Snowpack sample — Loveland Pass, Silver Plume, Colorado, USA (1/12/25, 11:40 AM MST)
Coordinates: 39.66, -105.88
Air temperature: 7 °F
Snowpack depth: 140 cm
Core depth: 10 cm
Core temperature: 41 °F
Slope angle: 11°, slope face: 30°
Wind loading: high
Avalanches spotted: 2
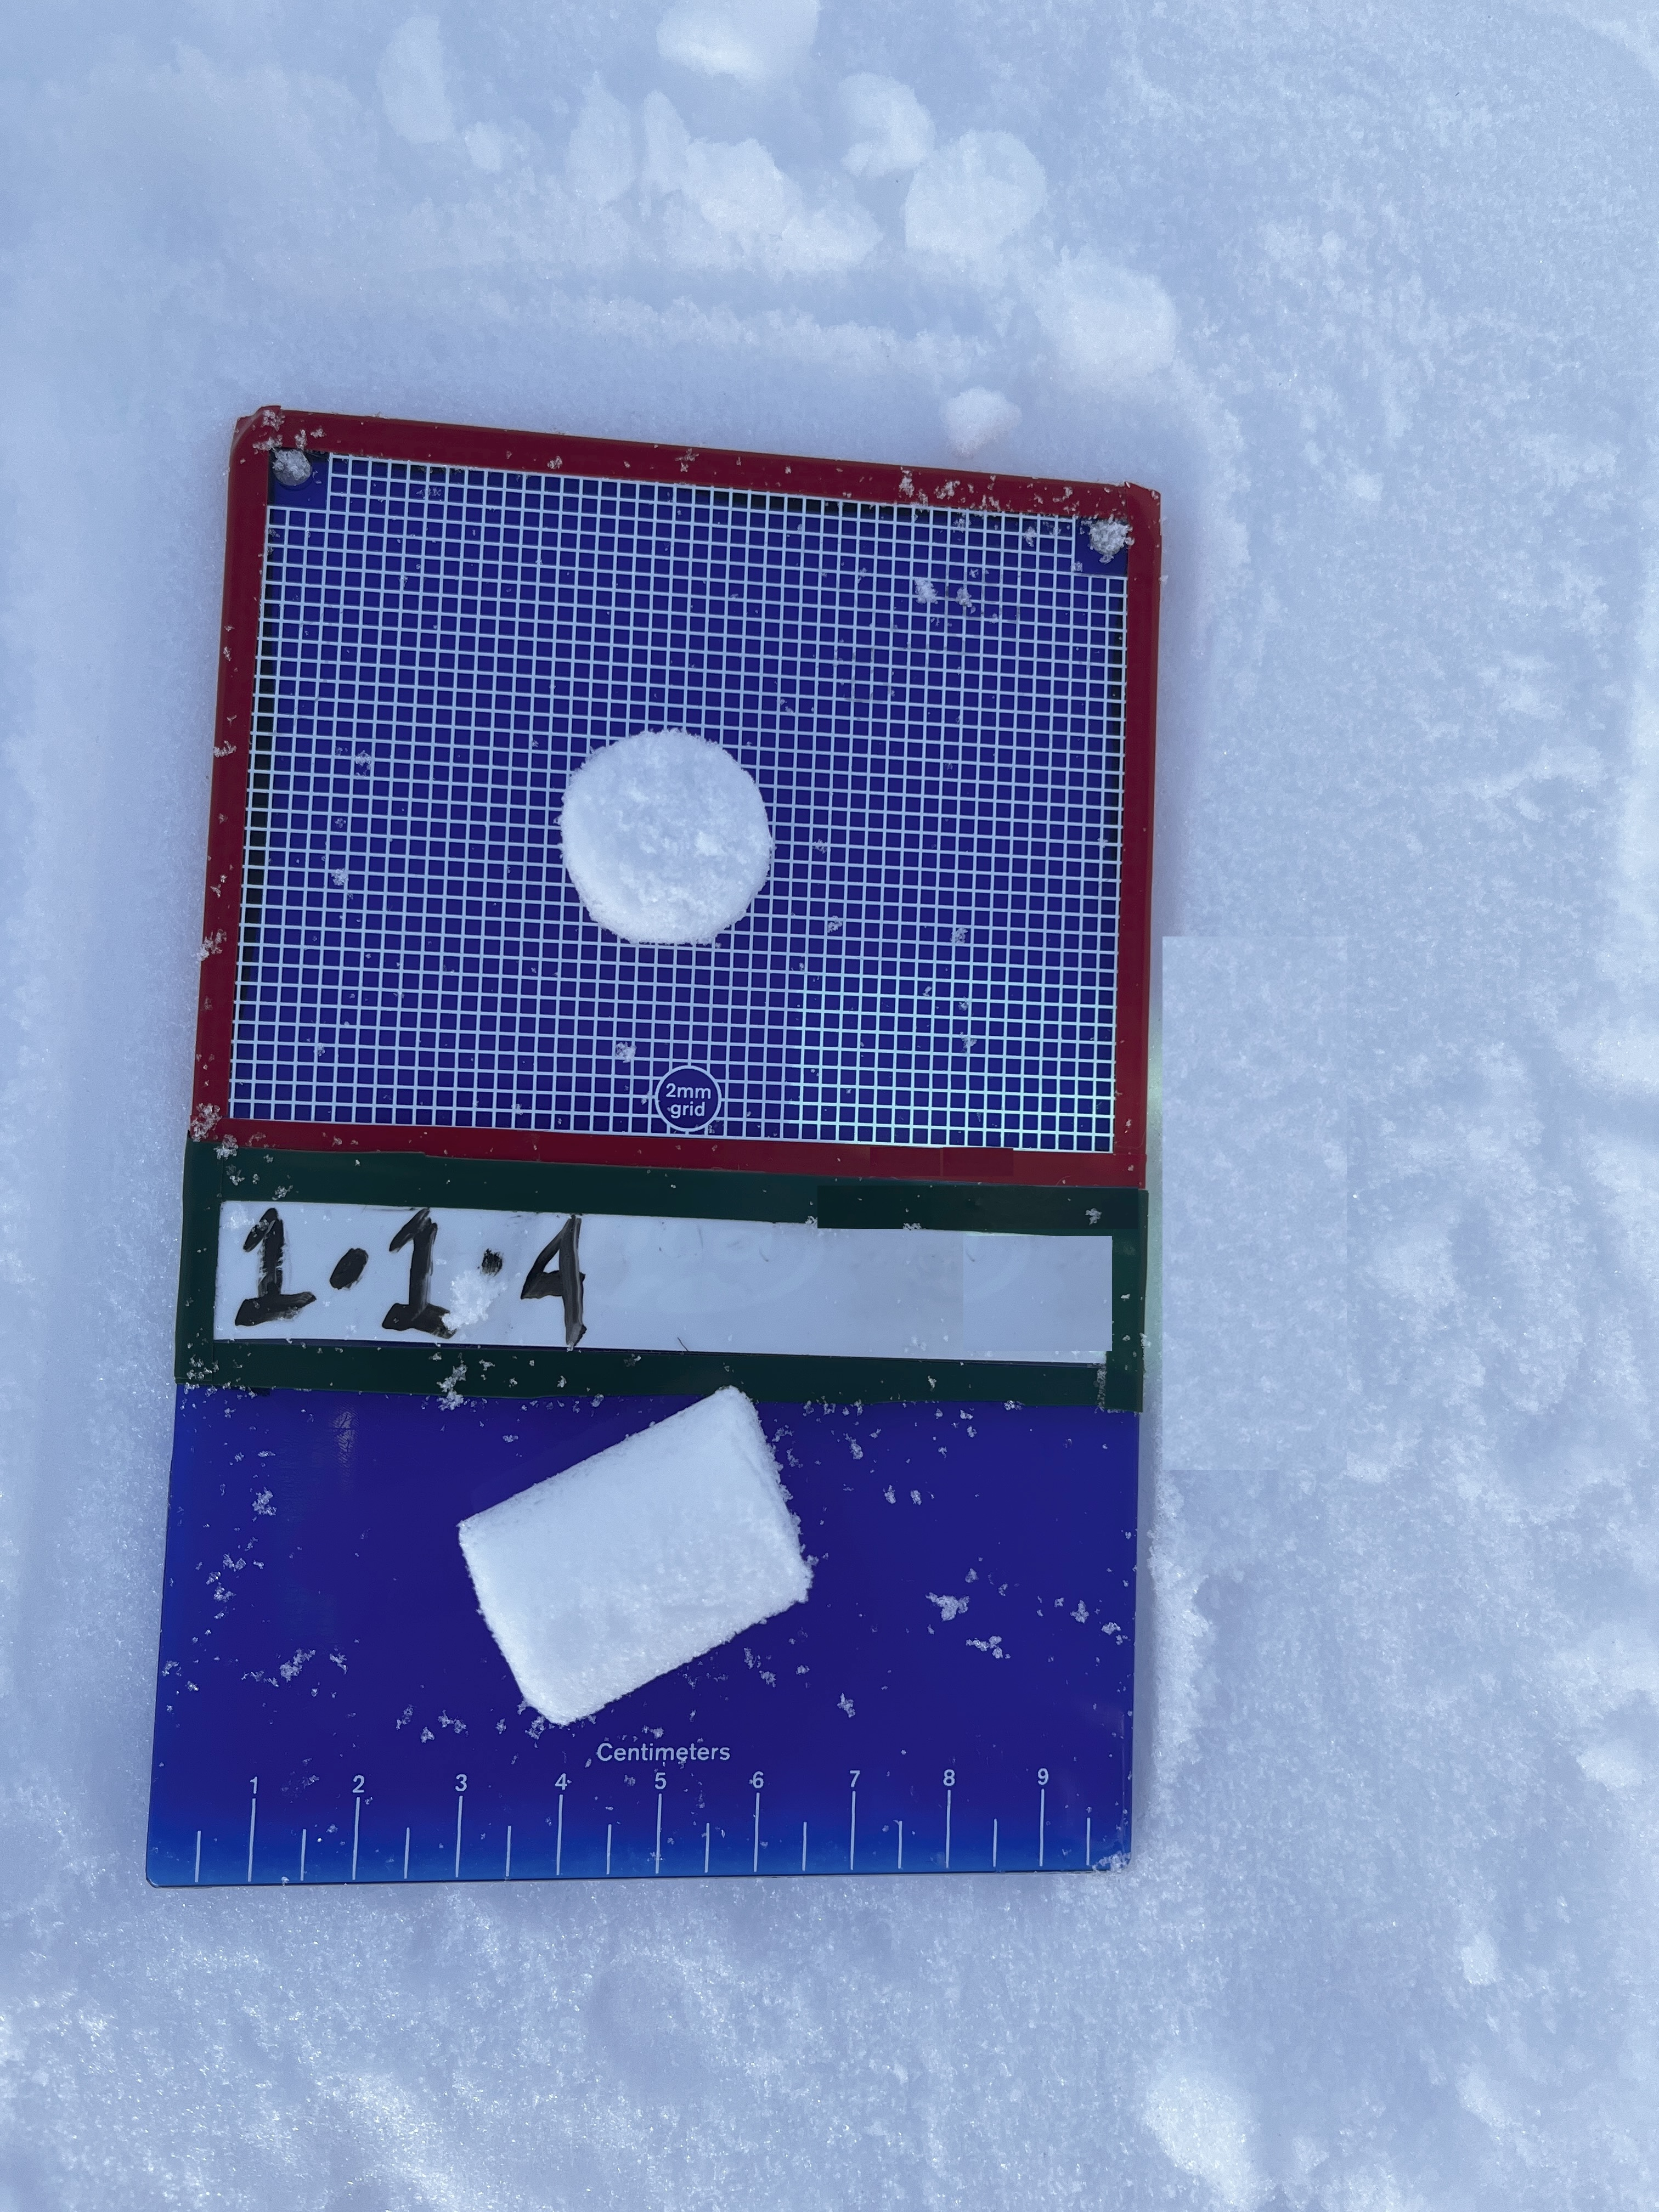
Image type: crystal_card
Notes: Pilot using slightly modified coring method that took too large segment for snow profile picturing, advised not to use in higher level models. Two avalanche on south face nearby, partially cloudy with light snow in the last 24 hours. Lots of wind loading on eastern features.